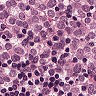
Metastatic tissue present: yes